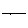
Label: line